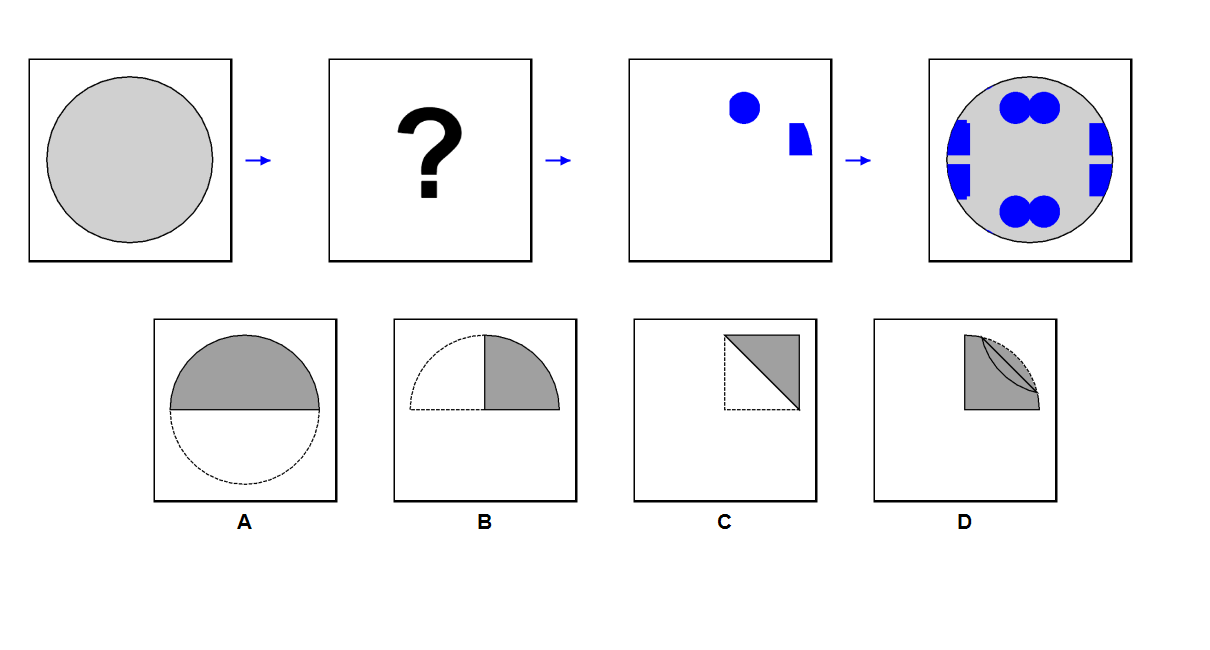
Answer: C